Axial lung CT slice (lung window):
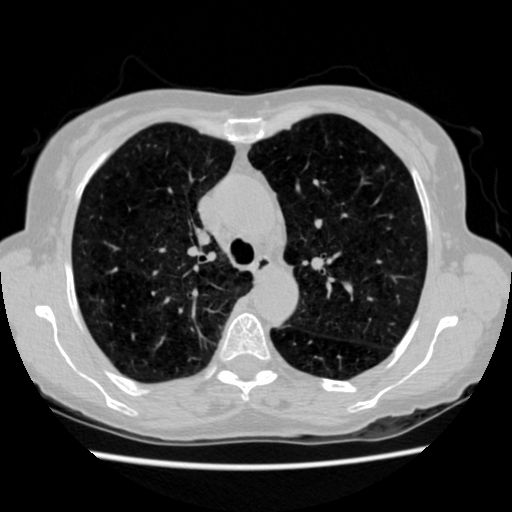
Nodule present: no